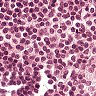
Metastatic tissue present: no